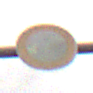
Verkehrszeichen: VerbotFahrzeugeAllerArt
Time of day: Midday
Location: Outdoor (Nature)
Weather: Overcast
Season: NotSpecified
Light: Natural